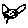
Label: cat